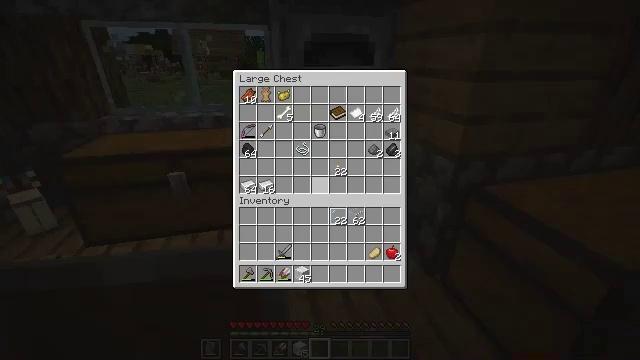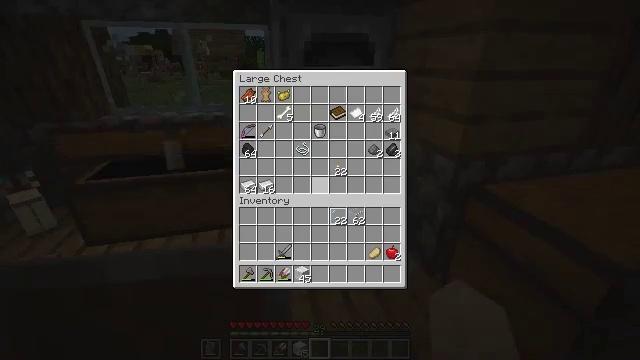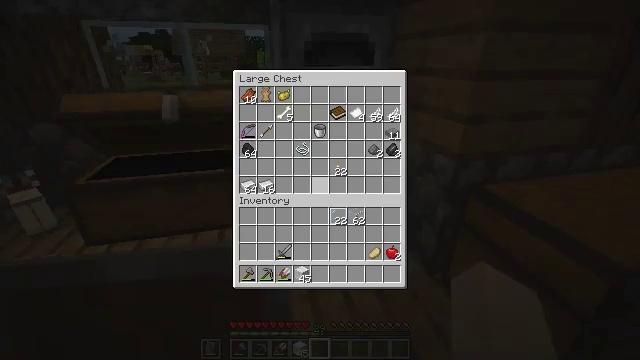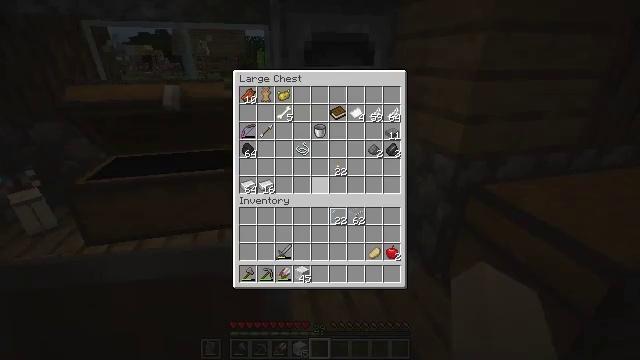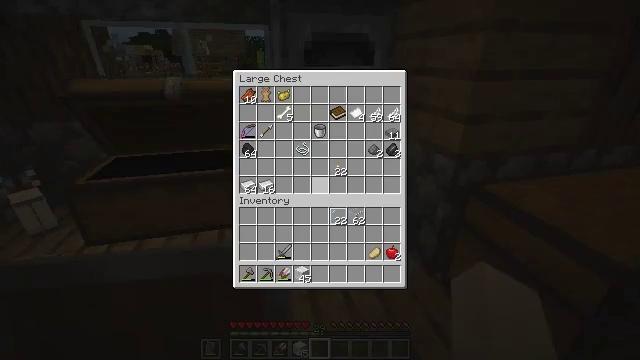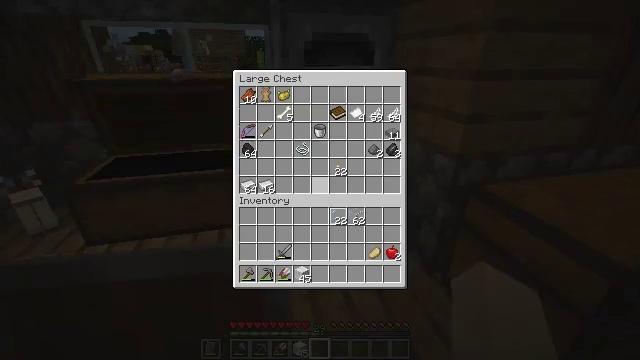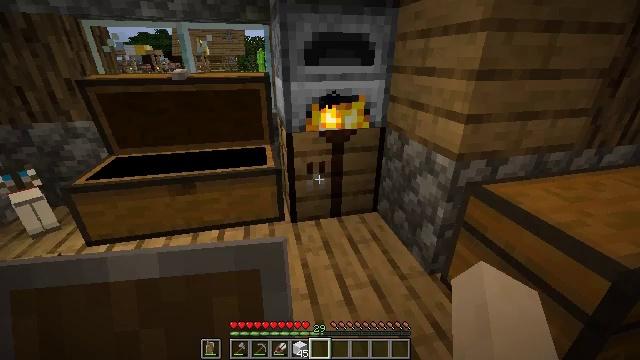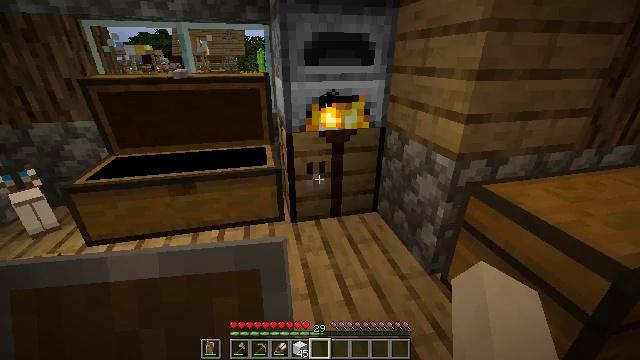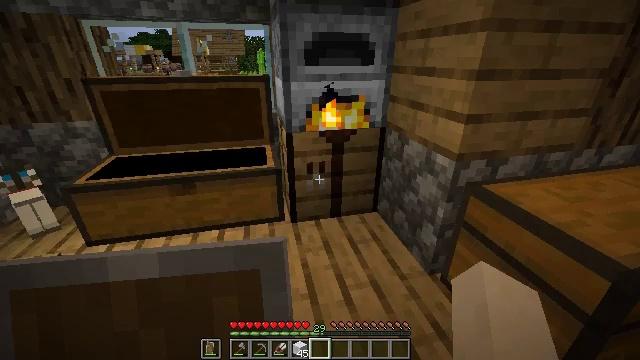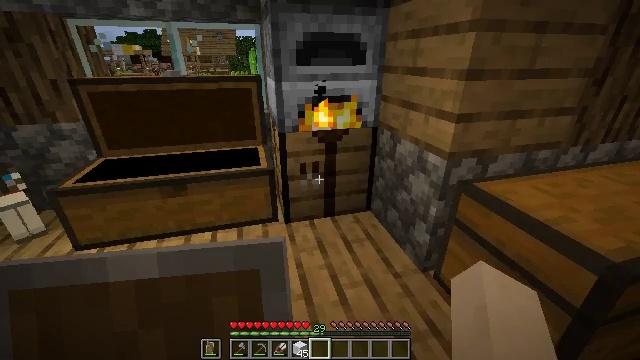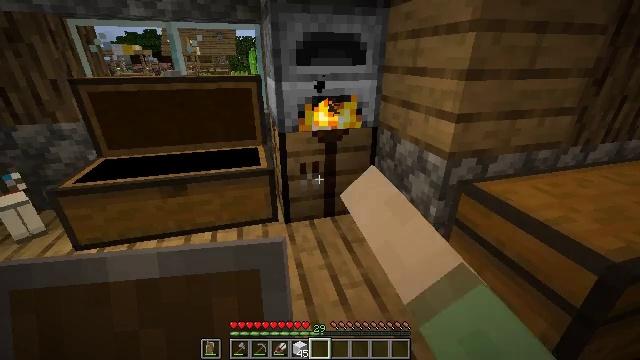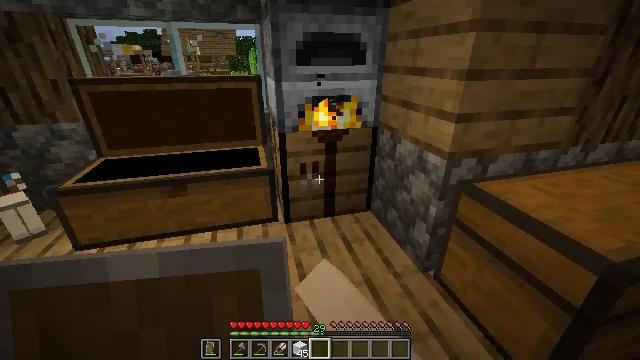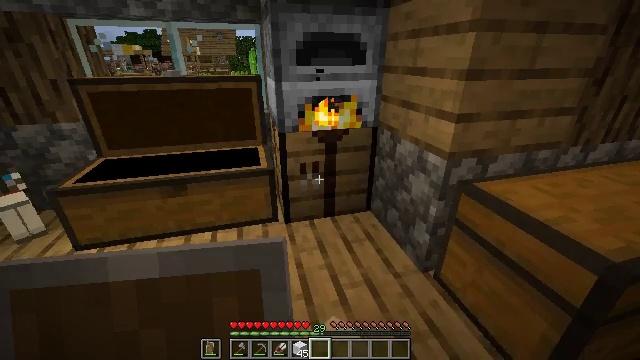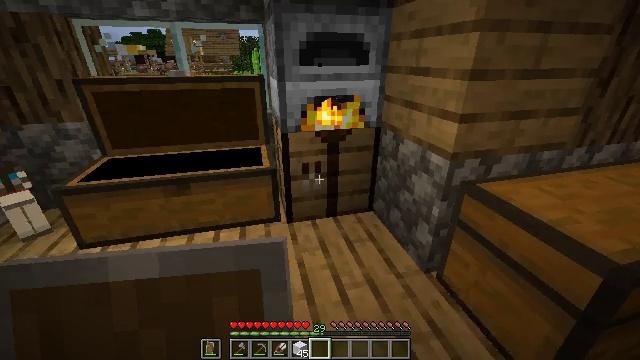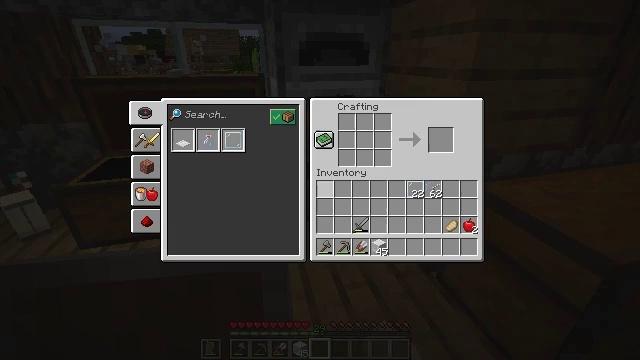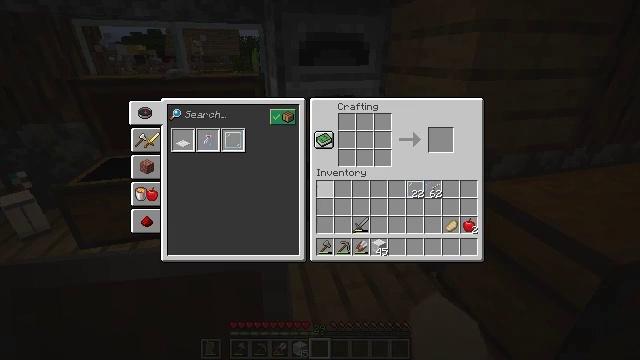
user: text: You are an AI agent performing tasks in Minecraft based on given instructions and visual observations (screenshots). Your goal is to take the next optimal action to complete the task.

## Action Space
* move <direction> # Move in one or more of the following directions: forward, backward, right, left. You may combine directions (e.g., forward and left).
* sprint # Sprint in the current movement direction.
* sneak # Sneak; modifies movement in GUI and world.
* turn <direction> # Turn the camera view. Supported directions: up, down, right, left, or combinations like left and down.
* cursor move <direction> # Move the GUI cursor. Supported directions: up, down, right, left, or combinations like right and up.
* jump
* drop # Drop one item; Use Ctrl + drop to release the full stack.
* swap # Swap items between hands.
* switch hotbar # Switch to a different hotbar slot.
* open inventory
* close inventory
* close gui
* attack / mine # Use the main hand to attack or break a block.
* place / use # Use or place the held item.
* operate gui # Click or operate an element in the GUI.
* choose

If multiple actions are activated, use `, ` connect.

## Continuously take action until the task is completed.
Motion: motion action
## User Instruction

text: In the crafting table, make a glass pane with glass blocks.
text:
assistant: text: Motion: no_op
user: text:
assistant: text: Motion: no_op
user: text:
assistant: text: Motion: no_op
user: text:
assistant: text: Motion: no_op
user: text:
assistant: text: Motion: no_op
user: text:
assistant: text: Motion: close inventory
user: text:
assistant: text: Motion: close inventory
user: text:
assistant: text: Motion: close inventory
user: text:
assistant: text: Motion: turn right, use / place
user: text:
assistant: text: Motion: use / place
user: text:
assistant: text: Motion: use / place
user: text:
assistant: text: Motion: use / place
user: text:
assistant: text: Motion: no_op
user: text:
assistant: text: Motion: open gui
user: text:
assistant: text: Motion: no_op
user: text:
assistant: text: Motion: no_op
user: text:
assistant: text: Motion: cursor move up
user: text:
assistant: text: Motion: cursor move left and up
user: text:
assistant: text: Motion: cursor move left and up
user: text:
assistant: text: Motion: no_op
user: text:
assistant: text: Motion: no_op
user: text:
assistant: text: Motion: no_op
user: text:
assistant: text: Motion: cursor move left
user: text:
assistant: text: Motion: cursor move left
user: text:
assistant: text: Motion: no_op
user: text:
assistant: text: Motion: operate gui
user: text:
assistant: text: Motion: operate gui
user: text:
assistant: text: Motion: operate gui
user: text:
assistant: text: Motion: no_op
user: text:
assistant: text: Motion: operate gui